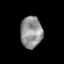
Tissue: prostate
Cell type: T cells
Senescence score: 0.3547
Nuclear area (px): 673
Mean DAPI intensity: 145.193